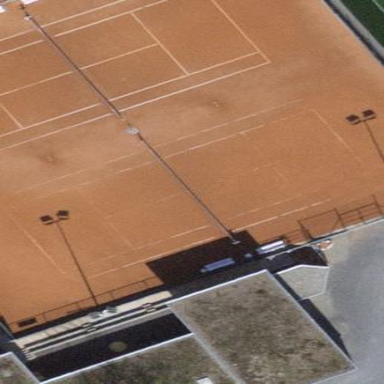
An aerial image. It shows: Clay tennis court on pitch.